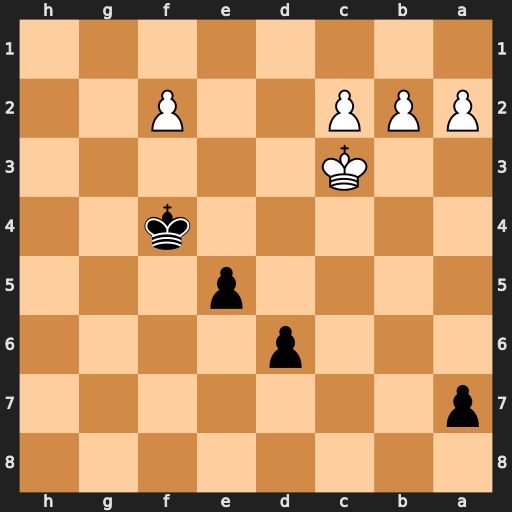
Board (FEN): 8/p7/3p4/4p3/5k2/2K5/PPP2P2/8
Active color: b
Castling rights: -
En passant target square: -
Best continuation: Kf3 Kd3 d5 c4 e4+ Kd4 Kxf2 c5 e3 c6 e2 c7 e1=Q c8=Q Qe4+ Kc3 d4+